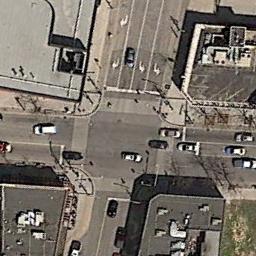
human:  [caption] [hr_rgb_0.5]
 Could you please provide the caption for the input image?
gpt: There are many buildings of different shapes and sizes beside the intersection .

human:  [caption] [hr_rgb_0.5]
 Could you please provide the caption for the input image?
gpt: There are several moving vehicles on the road at the intersection, With many buildings and some trees around the intersection .

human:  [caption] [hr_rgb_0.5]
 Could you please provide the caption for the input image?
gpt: An intersection with normal traffic is between some buildings .

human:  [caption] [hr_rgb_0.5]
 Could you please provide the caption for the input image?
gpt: There are houses and trees near the crossroads .

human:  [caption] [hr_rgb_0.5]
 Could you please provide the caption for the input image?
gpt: There are three black buildings and a gray buildings beside the intersection .